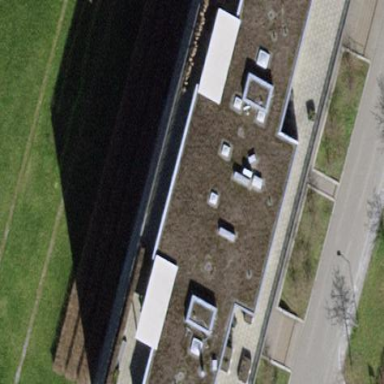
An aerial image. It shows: Flat-roofed apartment building.